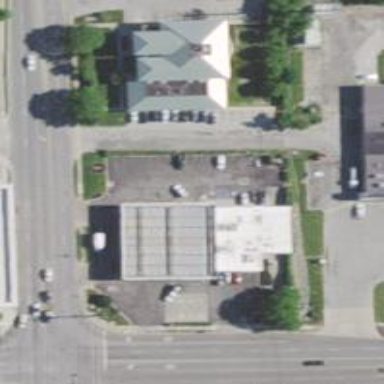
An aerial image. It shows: Convenience shop.